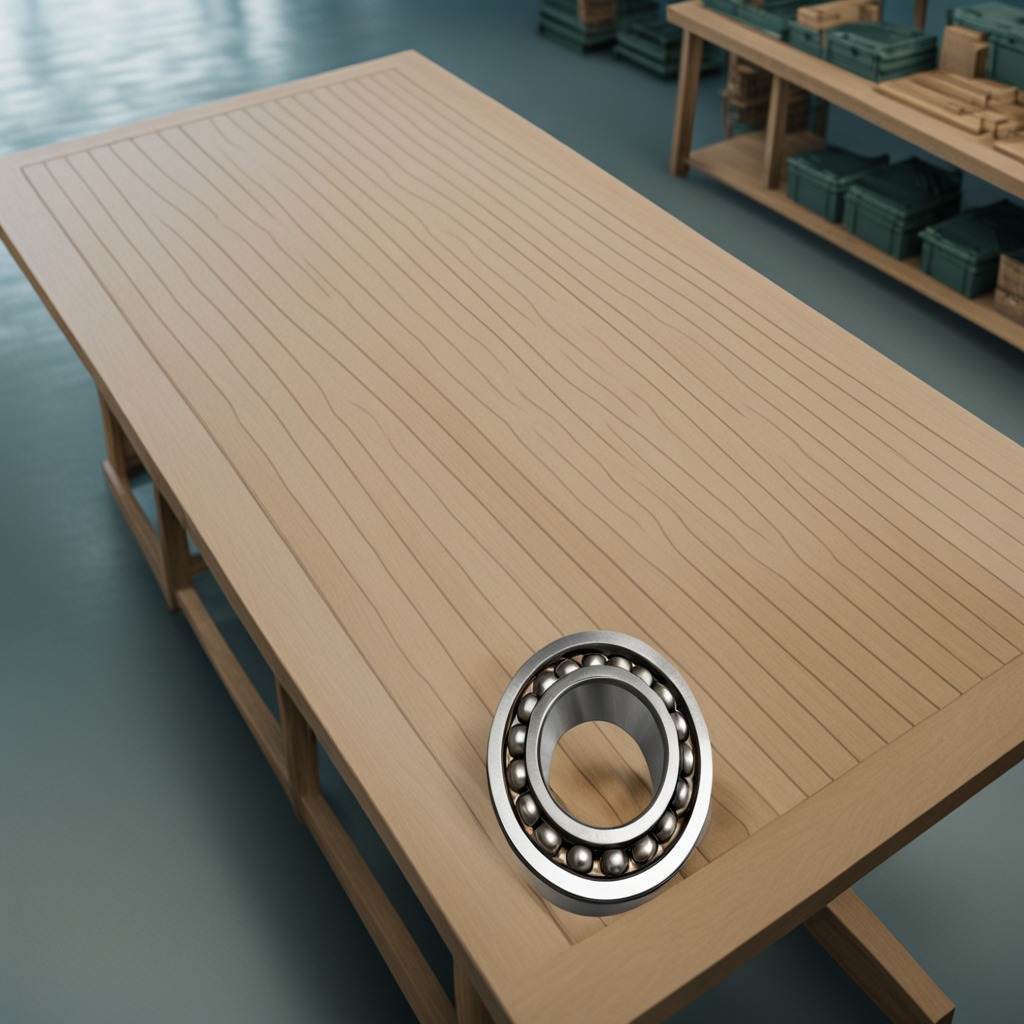
A metal ball bearing is lying on the workbench inside a coastal fishing gear workshop.